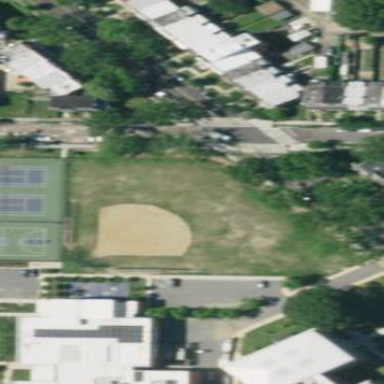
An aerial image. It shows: Baseball pitch for leisure and sports activities.